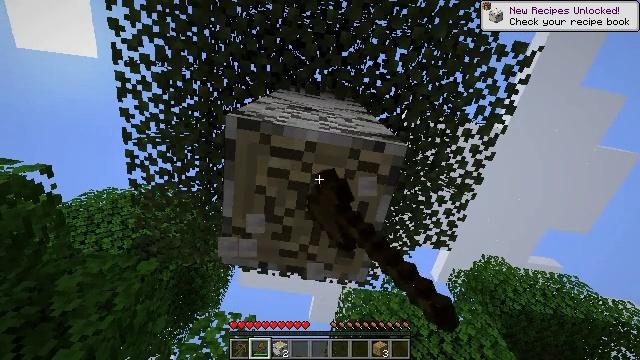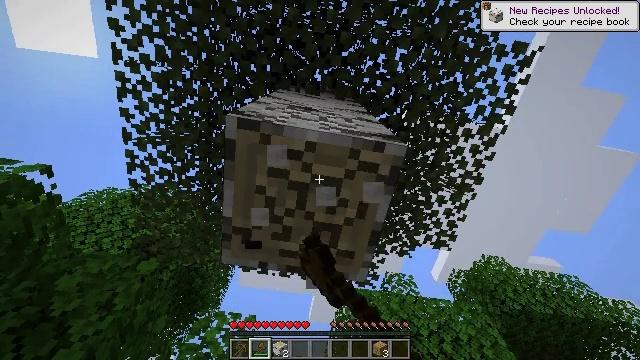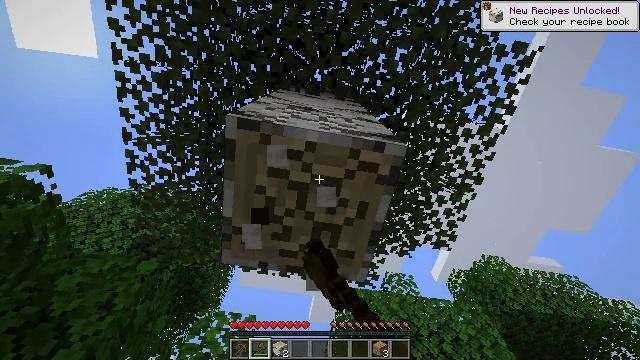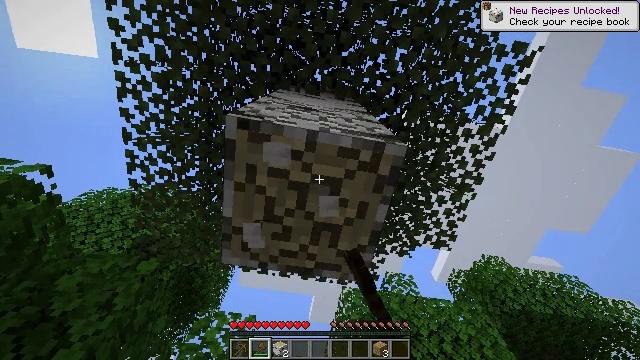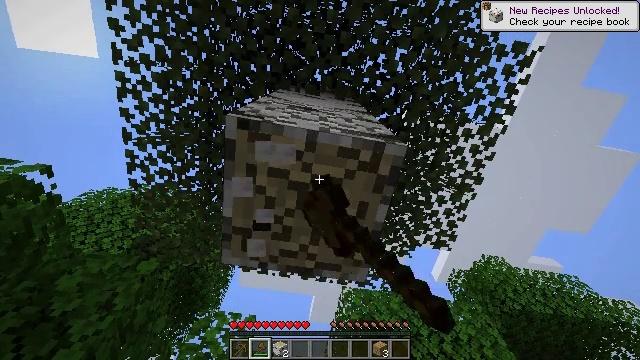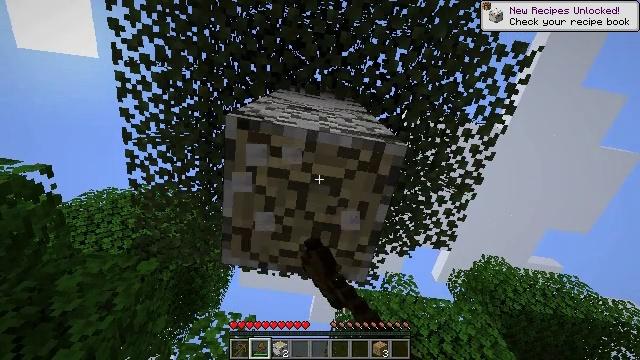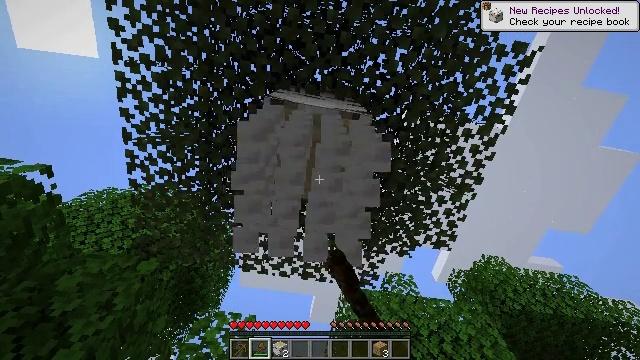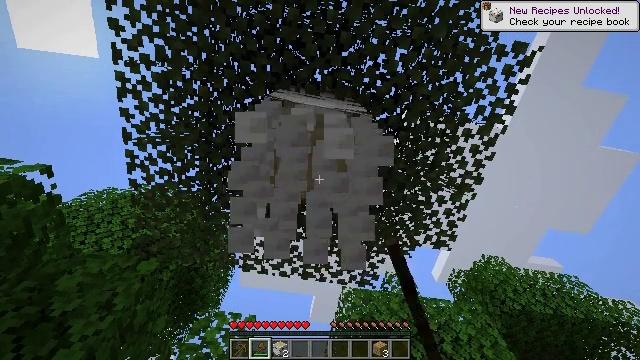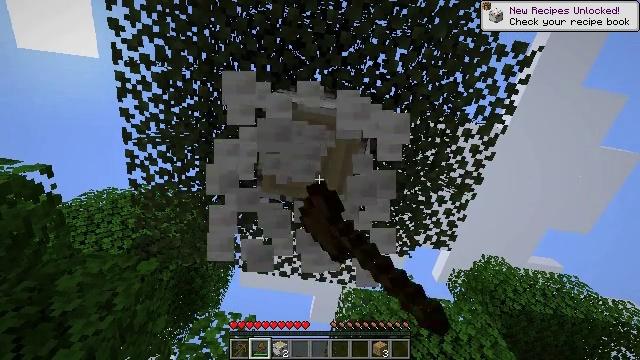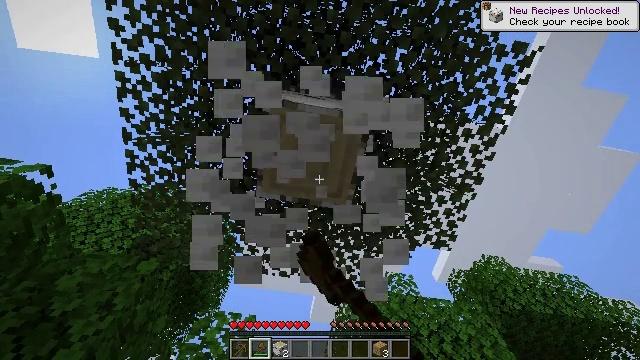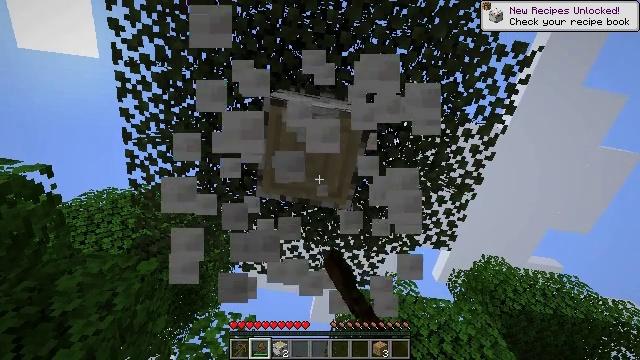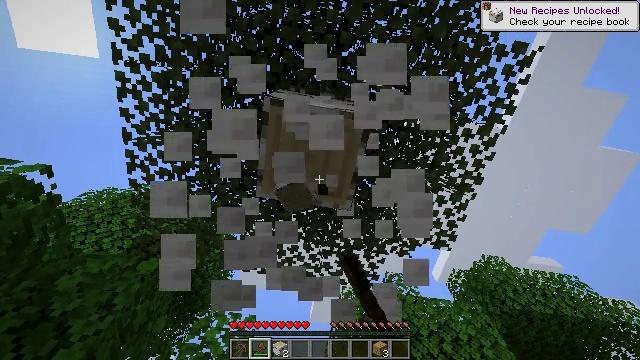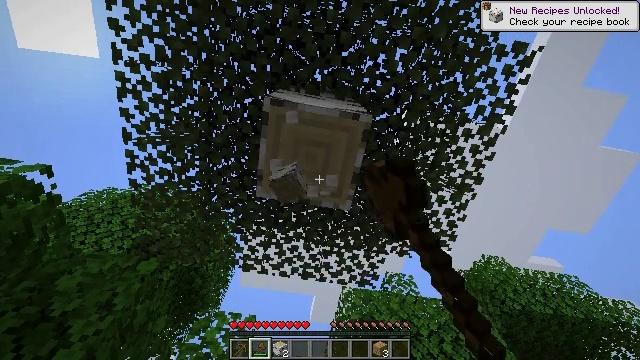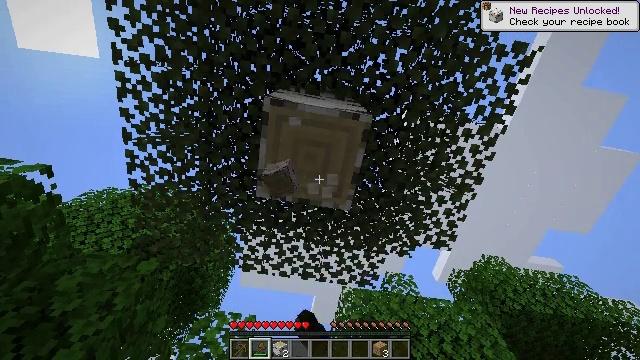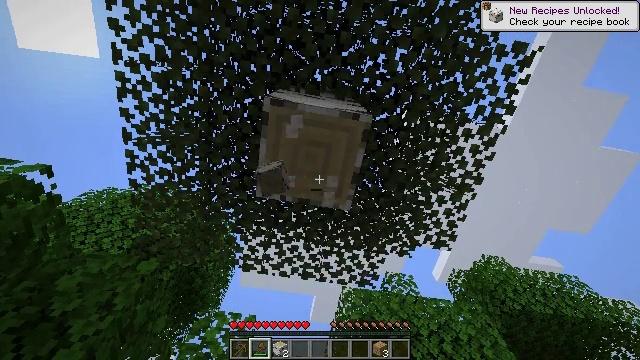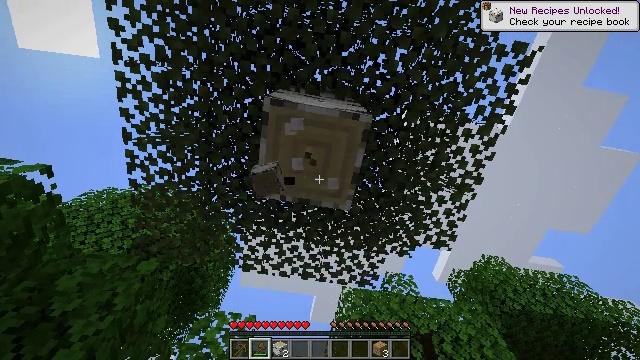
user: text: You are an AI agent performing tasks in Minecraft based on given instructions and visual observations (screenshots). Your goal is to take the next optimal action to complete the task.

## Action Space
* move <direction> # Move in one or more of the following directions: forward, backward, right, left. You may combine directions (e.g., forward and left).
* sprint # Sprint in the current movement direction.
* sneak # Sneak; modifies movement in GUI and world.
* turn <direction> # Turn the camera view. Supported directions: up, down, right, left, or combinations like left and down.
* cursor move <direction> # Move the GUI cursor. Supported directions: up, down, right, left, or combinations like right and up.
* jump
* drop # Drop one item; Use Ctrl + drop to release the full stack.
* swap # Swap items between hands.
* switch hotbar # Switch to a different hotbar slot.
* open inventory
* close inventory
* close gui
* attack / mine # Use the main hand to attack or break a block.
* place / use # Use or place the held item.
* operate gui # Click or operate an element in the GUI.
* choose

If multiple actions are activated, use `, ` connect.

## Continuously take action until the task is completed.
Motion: motion action
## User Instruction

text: Mine the birch log from the tree.
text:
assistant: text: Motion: attack / mine
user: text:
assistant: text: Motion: attack / mine
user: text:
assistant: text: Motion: attack / mine
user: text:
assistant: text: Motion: attack / mine
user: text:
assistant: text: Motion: attack / mine
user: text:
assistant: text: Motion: attack / mine
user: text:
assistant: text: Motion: attack / mine
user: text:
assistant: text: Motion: attack / mine
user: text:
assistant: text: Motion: attack / mine
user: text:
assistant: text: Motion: attack / mine
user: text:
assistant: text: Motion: attack / mine
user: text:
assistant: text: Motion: attack / mine
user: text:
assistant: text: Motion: attack / mine
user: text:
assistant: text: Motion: attack / mine
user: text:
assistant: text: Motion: attack / mine
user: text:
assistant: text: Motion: attack / mine
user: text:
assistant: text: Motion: turn up, attack / mine
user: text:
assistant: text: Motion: attack / mine
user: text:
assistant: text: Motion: attack / mine
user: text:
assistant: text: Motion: attack / mine
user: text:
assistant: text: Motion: attack / mine
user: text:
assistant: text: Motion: attack / mine
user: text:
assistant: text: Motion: attack / mine
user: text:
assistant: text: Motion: attack / mine
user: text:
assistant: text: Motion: attack / mine
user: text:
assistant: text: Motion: attack / mine
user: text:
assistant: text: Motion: attack / mine
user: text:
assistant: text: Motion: attack / mine
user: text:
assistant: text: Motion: attack / mine
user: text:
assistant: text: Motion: attack / mine